Question: Now I want to create custom Tab Bar. I want two diffrent tab bar according to the picture. Anyone can help?

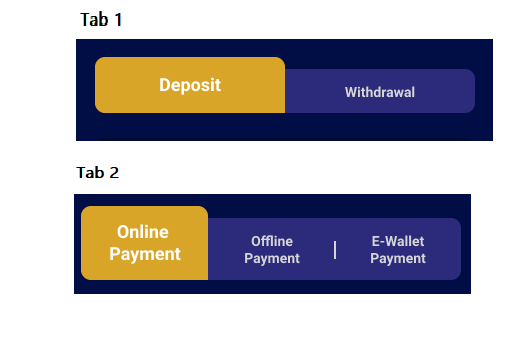
Answer: '''
class BottomNavBAr extends StatelessWidget {
final int selectedItem;
final Function callbackFromNav;
const BottomNavBAr({
Key? key,
required this.callbackFromNav,
required this.selectedItem,
}) : super(key: key);
get _radius => Radius.circular(8);
@override
Widget build(BuildContext context) {
return LayoutBuilder(
builder: (context, constraints) => SizedBox(
height: kToolbarHeight,
child: Stack(
children: [
Align(
alignment: Alignment.bottomCenter,
child: Container(
width: constraints.maxWidth * .85,
height: kToolbarHeight * .7,
padding: EdgeInsets.all(12),
decoration: BoxDecoration(
color: Colors.deepPurple.shade900,
borderRadius: BorderRadius.circular(8),
),
),
),
Align(
alignment: Alignment.bottomCenter,
child: SizedBox(
width: constraints.maxWidth * .88,
child: LayoutBuilder(
builder: (context, constraints) => Row(
mainAxisAlignment: MainAxisAlignment.spaceAround,
children: [
ChipItem(
text: "Deposit",
width: constraints.maxWidth * .5,
isSelected: 0 == selectedItem,
oncallBack: () => callbackFromNav(0),
decoration: 0 == selectedItem
? BoxDecoration(
color: Colors.amberAccent,
borderRadius: BorderRadius.only(
topLeft: _radius,
topRight: _radius,
bottomLeft: _radius,
),
)
: BoxDecoration(),
),
ChipItem(
text: "WithDrawal",
width: constraints.maxWidth * .5,
isSelected: 1 == selectedItem,
decoration: 1 == selectedItem
? BoxDecoration(
color: Colors.amberAccent,
borderRadius: BorderRadius.only(
topLeft: _radius,
topRight: _radius,
bottomRight: _radius,
),
)
: BoxDecoration(),
oncallBack: () => callbackFromNav(1),
),
],
),
),
),
),
],
),
),
);
}
}
class ChipItem extends StatelessWidget {
final double width;
final String text;
final bool isSelected;
final Function oncallBack;
final BoxDecoration decoration;
const ChipItem({
Key? key,
required this.oncallBack,
required this.text,
required this.width,
required this.isSelected,
this.decoration = const BoxDecoration(),
}) : super(key: key);
@override
Widget build(BuildContext context) {
return GestureDetector(
onTap: () => oncallBack(),
child: AnimatedContainer(
duration: Duration(milliseconds: 300),
padding: EdgeInsets.all(8),
width: width,
decoration: decoration,
child: Text(
text,
textAlign: TextAlign.center,
style: TextStyle(
fontSize: isSelected ? 24 : 16,
color: Colors.white,
fontWeight: isSelected ? FontWeight.bold : FontWeight.normal,
),
),
),
);
}
}
'''
'''
int selectedItem = 0;
@override
Widget build(BuildContext context) {
return Scaffold(
body: Center(
child: BottomNavBAr(
selectedItem: selectedItem,
callbackFromNav: (v) {
setState(() {
selectedItem = v;
});
},
)),
);
}
'''